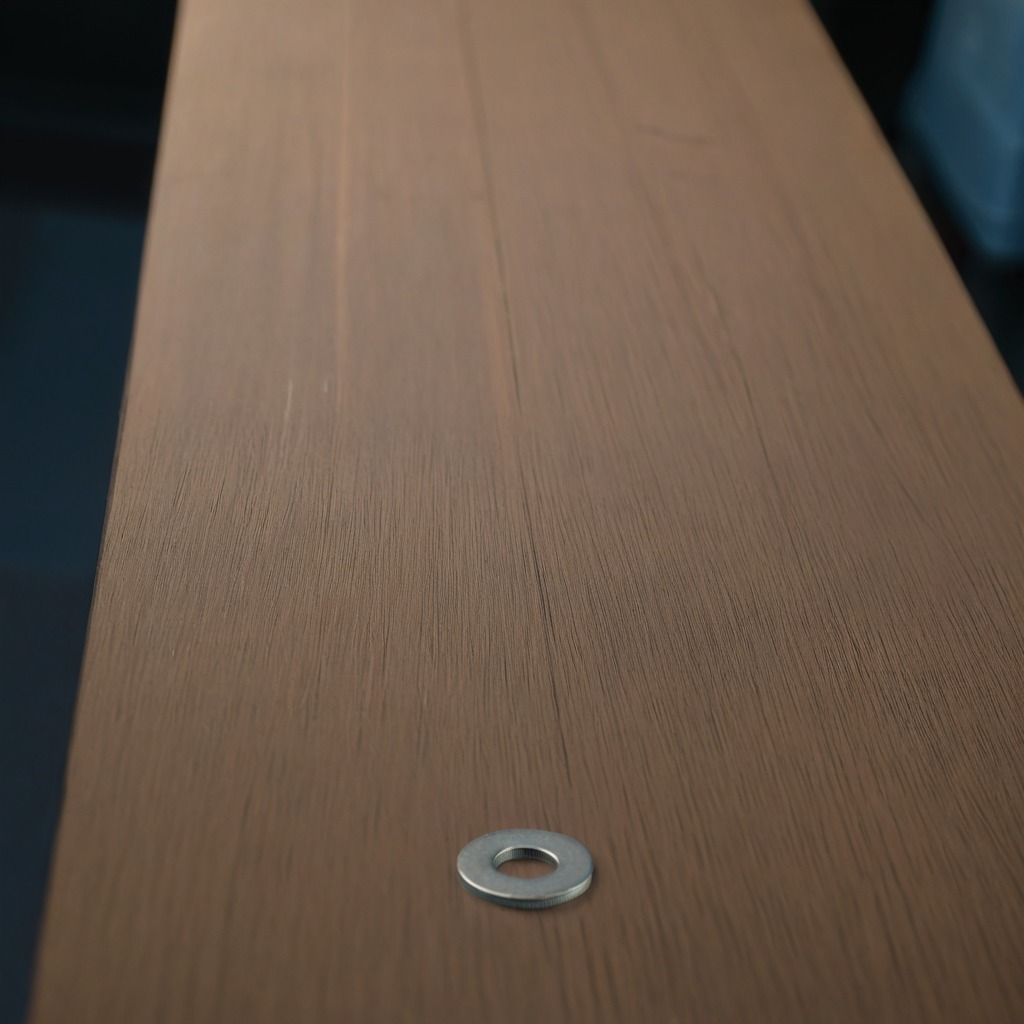
A flat metal washer is lying on a table with burn marks in a small garage at twilight.